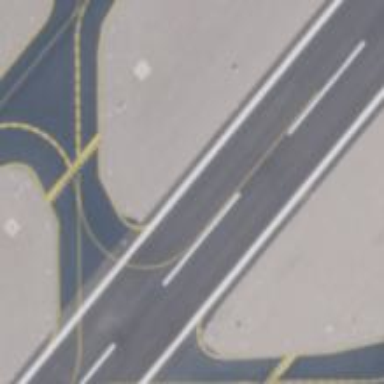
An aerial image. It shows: Asphalt runway at the airport.